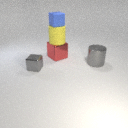
small blue rubber cube above large yellow rubber cylinder